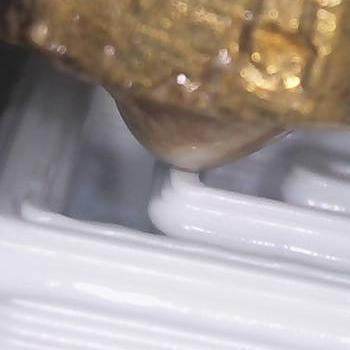
Flow rate: 59%